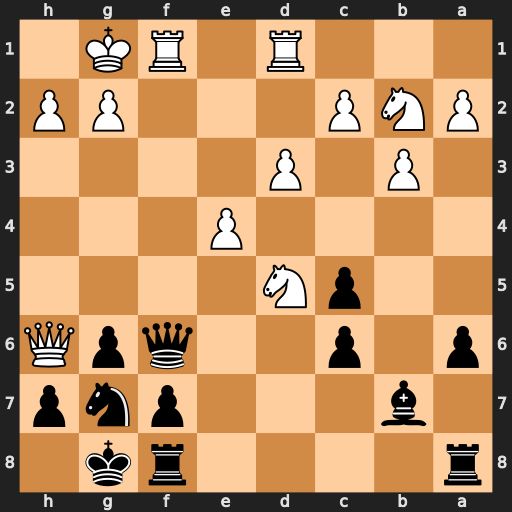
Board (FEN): r4rk1/1b3pnp/p1p2qpQ/2pN4/4P3/1P1P4/PNP3PP/3R1RK1
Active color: b
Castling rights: -
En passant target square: -
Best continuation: Qd4+ Ne3 Qxb2